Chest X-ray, AP view. Patient: 49 years old, sex F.
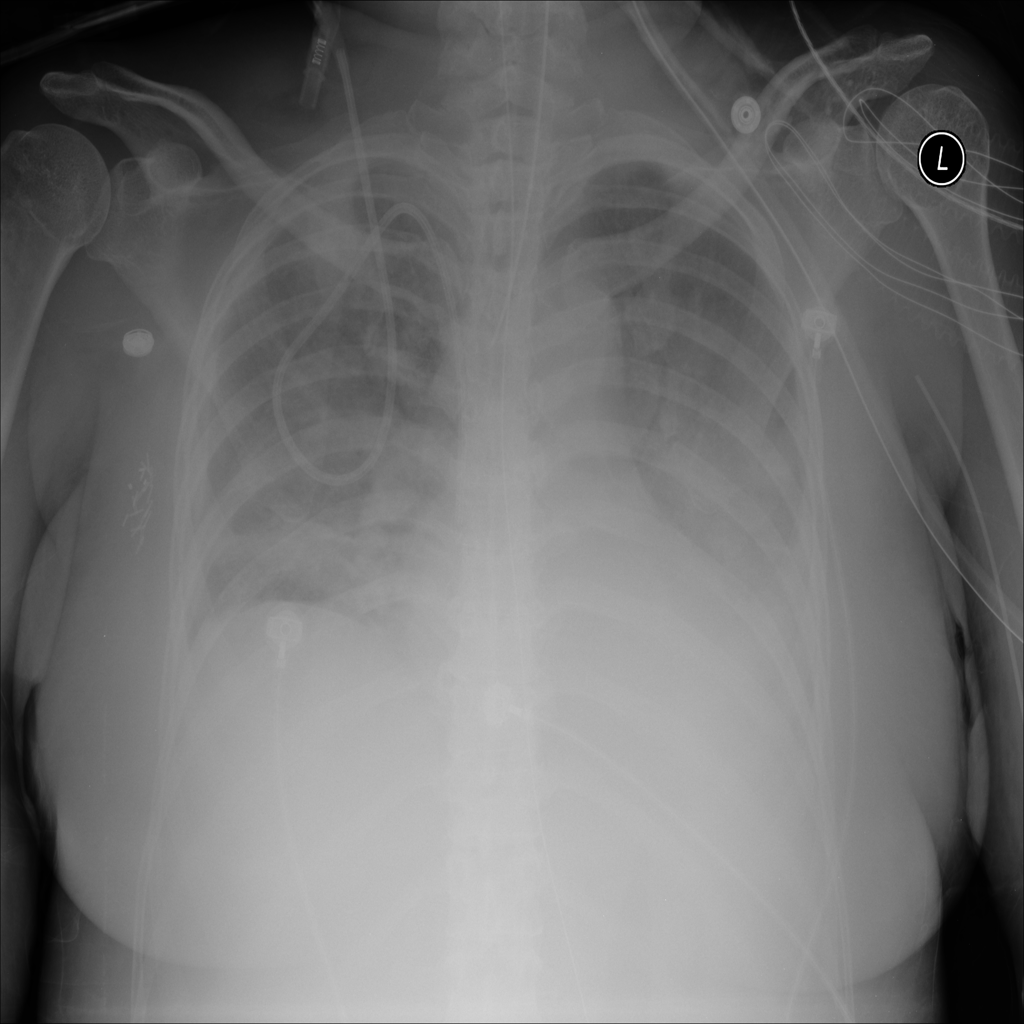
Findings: Atelectasis, Effusion, Infiltration